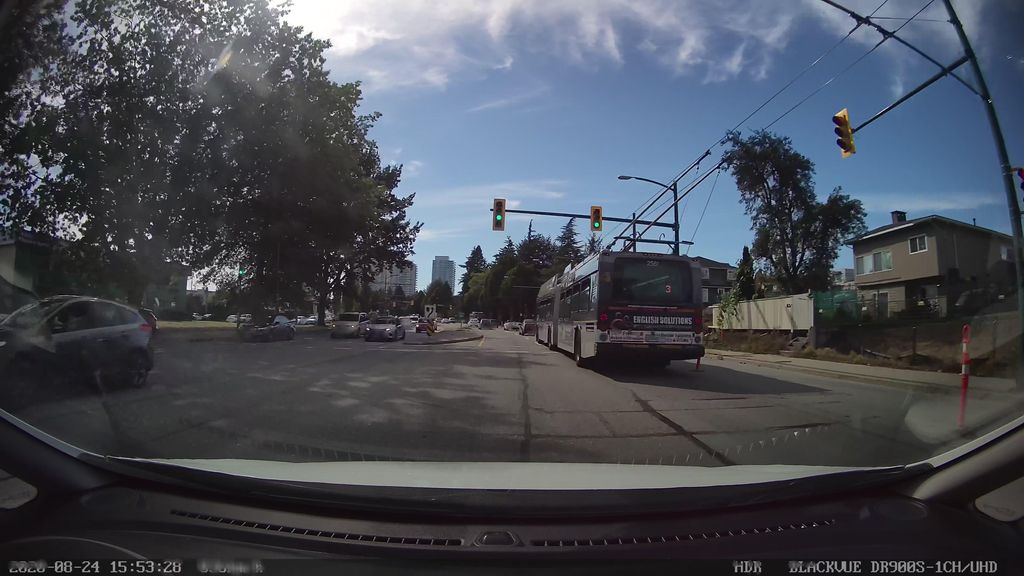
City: vancouver